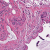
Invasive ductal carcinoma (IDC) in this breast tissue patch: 0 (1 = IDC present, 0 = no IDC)